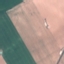
Label: AnnualCrop